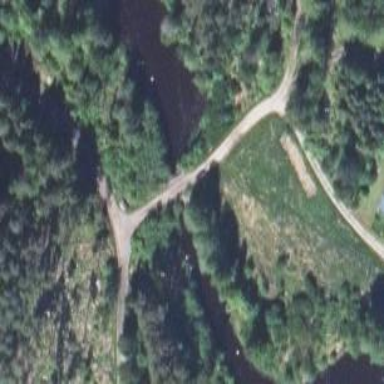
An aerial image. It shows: Unclassified road.